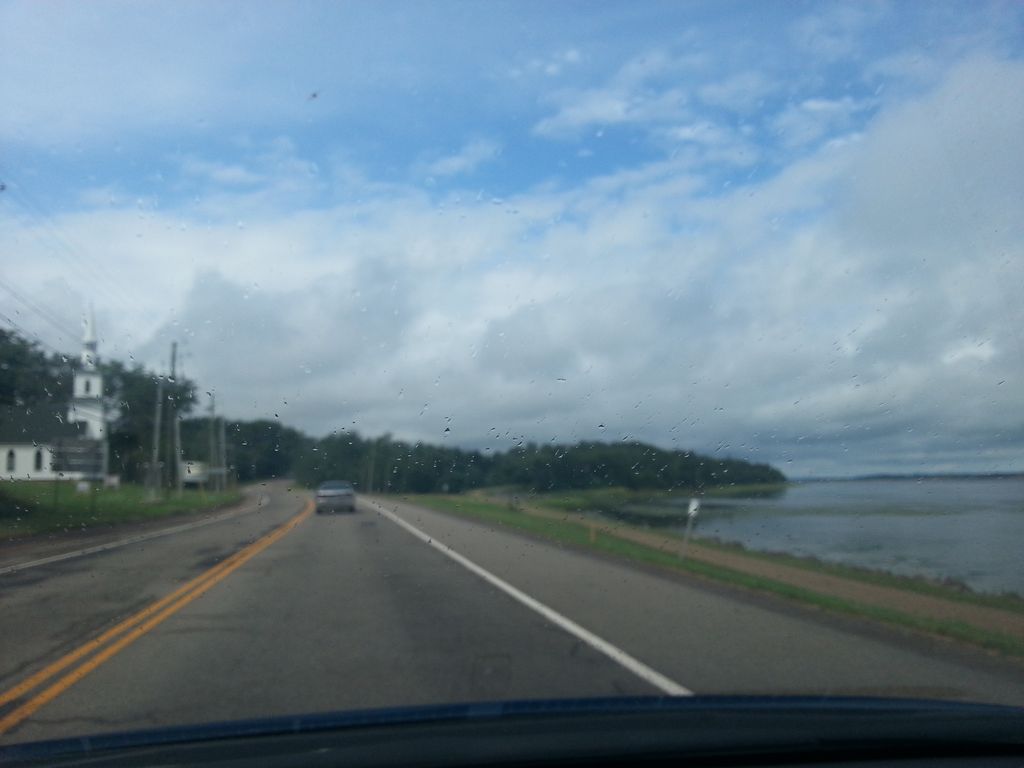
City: charlottetown